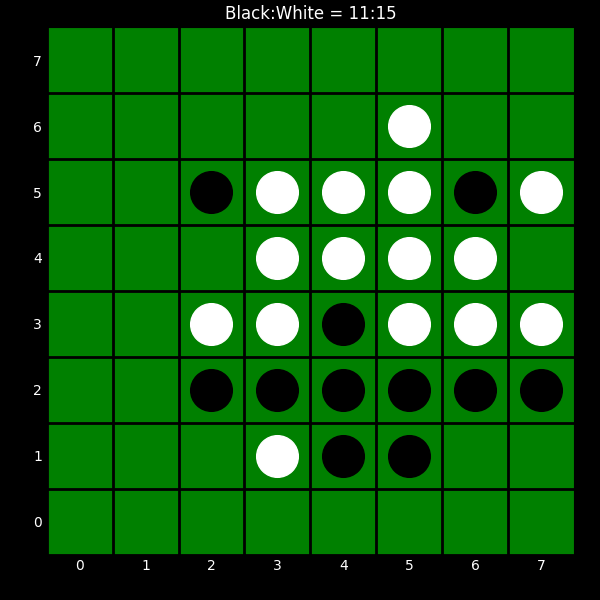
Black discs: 11
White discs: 15